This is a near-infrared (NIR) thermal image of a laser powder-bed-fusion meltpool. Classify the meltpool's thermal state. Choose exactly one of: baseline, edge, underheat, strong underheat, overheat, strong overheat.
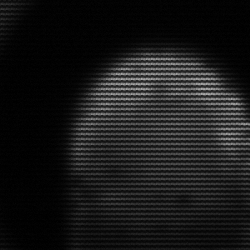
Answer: edge